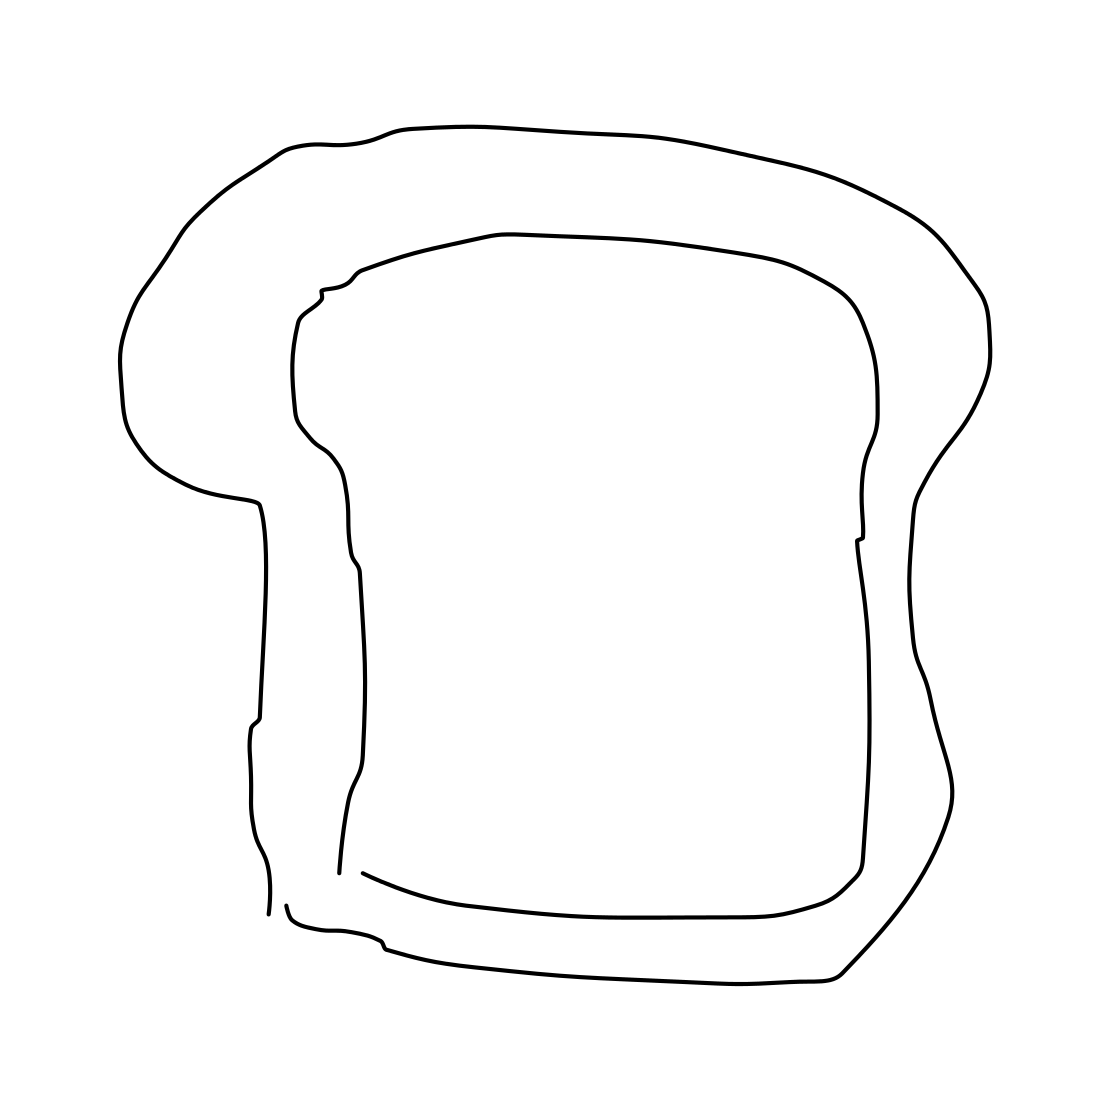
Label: bread